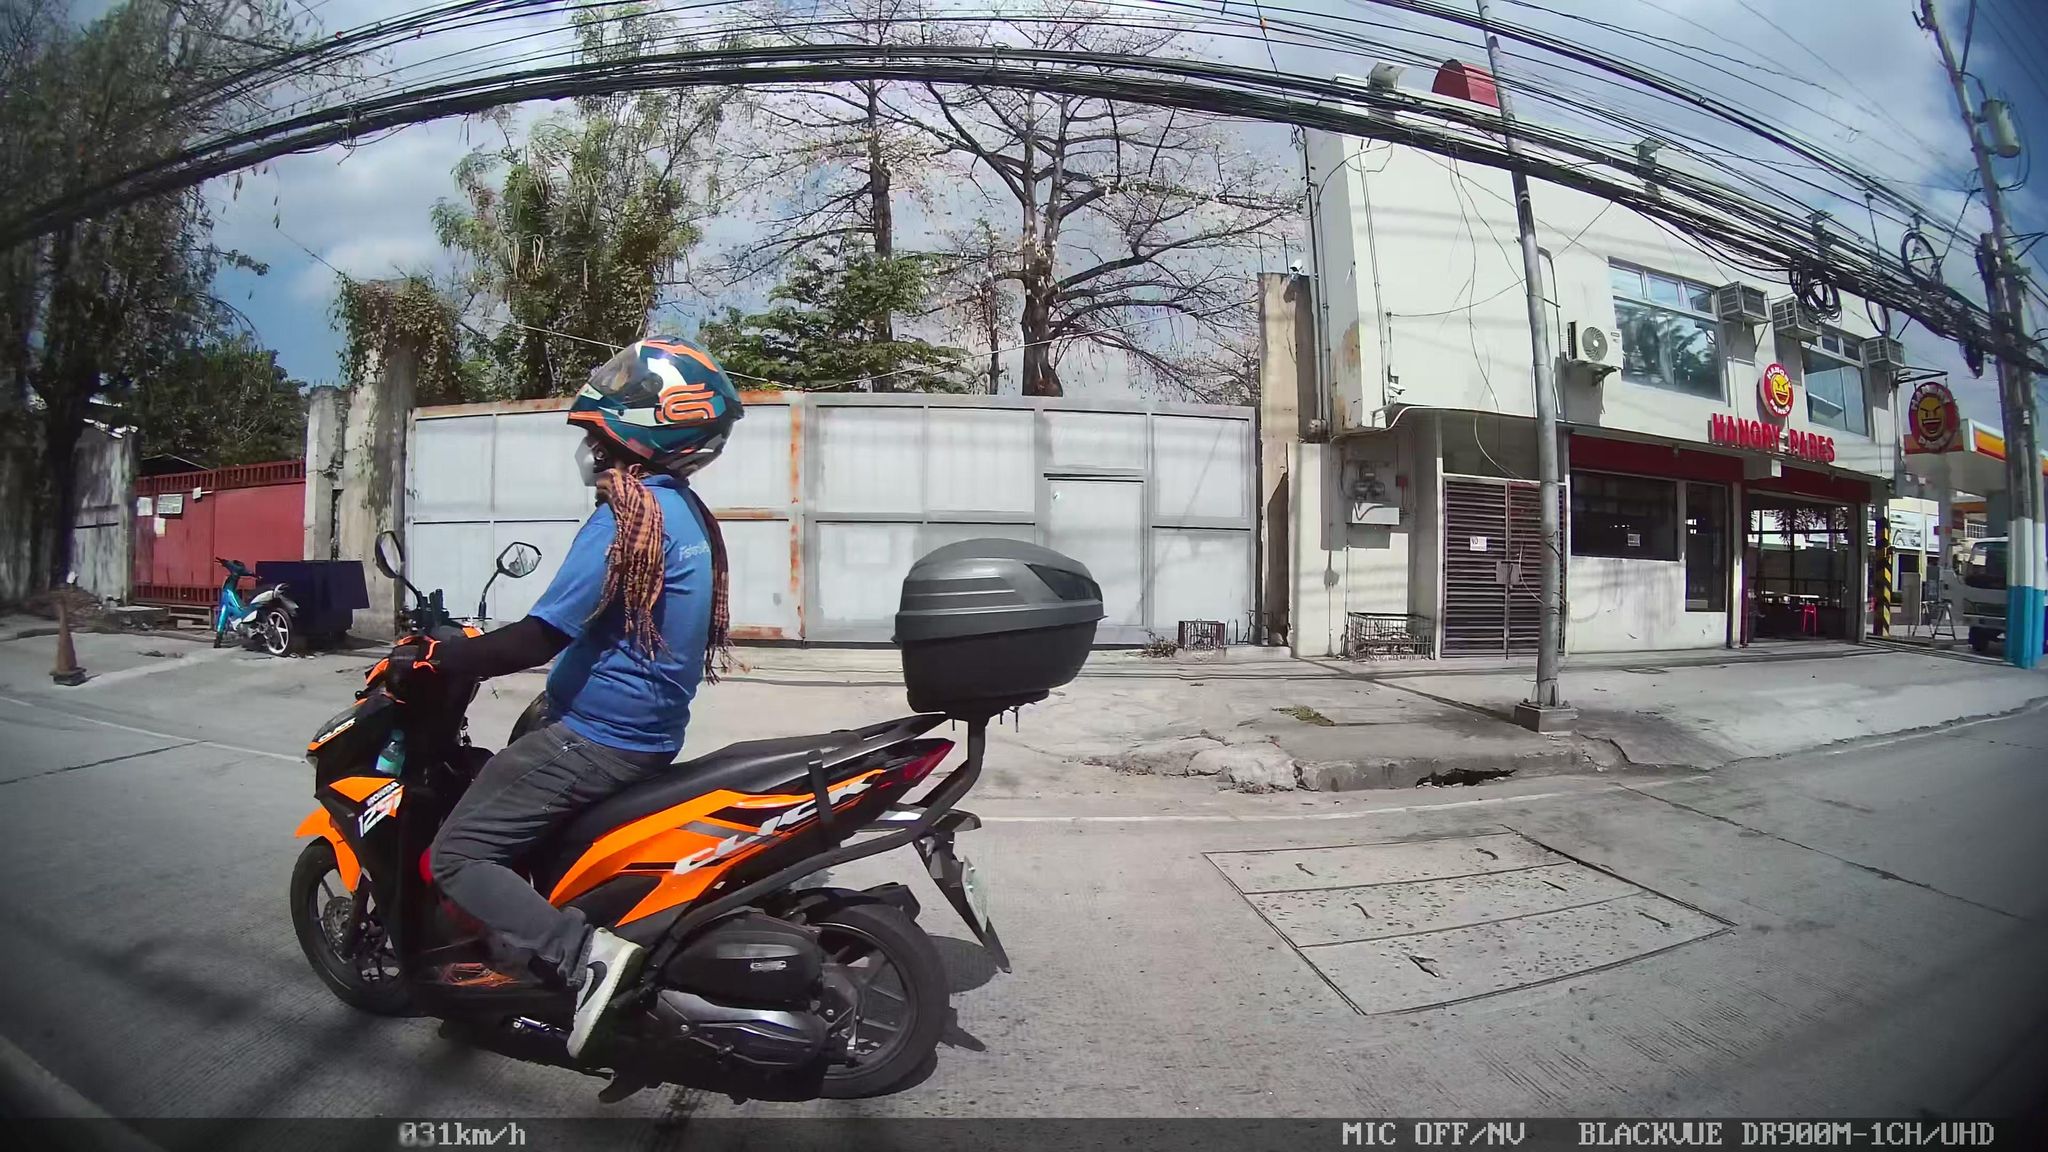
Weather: clear
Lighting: day
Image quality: good
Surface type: walking surface
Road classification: service
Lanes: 4
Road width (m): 14
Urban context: urban centre
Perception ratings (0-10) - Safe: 5.99, Lively: 2.23, Beautiful: 1.36, Boring: 1.82, Depressing: 4.87, Wealthy: 2.8